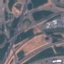
Land use / land cover class: Highway